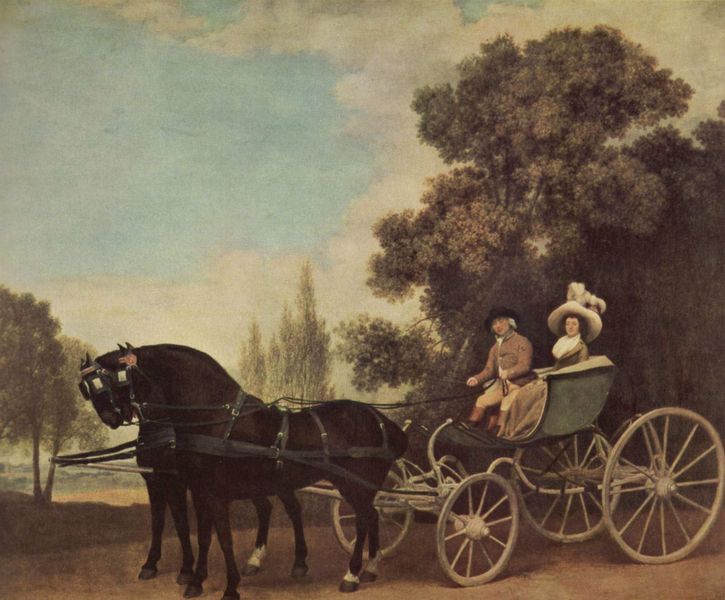
Titel: Dame und Herr in einem Phaeton
Künstler: George Stubbs
Standort: London
Institution: National Gallery
Schlagwörter: baum, blau, blätter, feder, felsen, gemälde, himmel, laub, mann, schatten, wasser, weiß, wolken, bäume, grün, landschaft, menschen, ocker, sand, see, sitzen, äste, braun, frau, grau, hell, hut, hüte, kleid, licht, schwarz, starsse, strasse, ausblick, dame, park, rot, tiere, weg, beige, malerei, anzug, federn, stehen, steine, herr, porträt, öl, horizont, natur, pappeln, zweige, boden, mantel, adel, klassizismus, paar, england, ohren, pferd, pferde, räder, garten, huf, hufe, rappe, zaumzeug, zügel, sommer, sitz, zwei, mauer, naiv, weis, ausflug, kutsche, speichen, rad, wagen, gehrock, baumkrone, offen, diesig, geschirr, scharz, kutscher, deichsel, räderr, stiefel, hufen, fahren, landschaftsbild, läufe, pfers, eiche, rappen, phaeton, gespann, nabe, augenklappen, kutschfahrt, scheuklappen, englisch, hengst, fahrt, ausfahrt, pferdekutsche, zweispänner, landauer, pferdegeschirr, fraz, insassen, holzräder, naben, equipage, kutsce, ausfhart, handbremse, hutbusch, 19. jahrhundert, zweiergespann, räödr, zweispanner